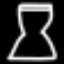
Label: hourglass